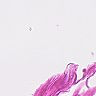
Metastatic tissue present: no